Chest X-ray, PA view. Patient: 43 years old, sex M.
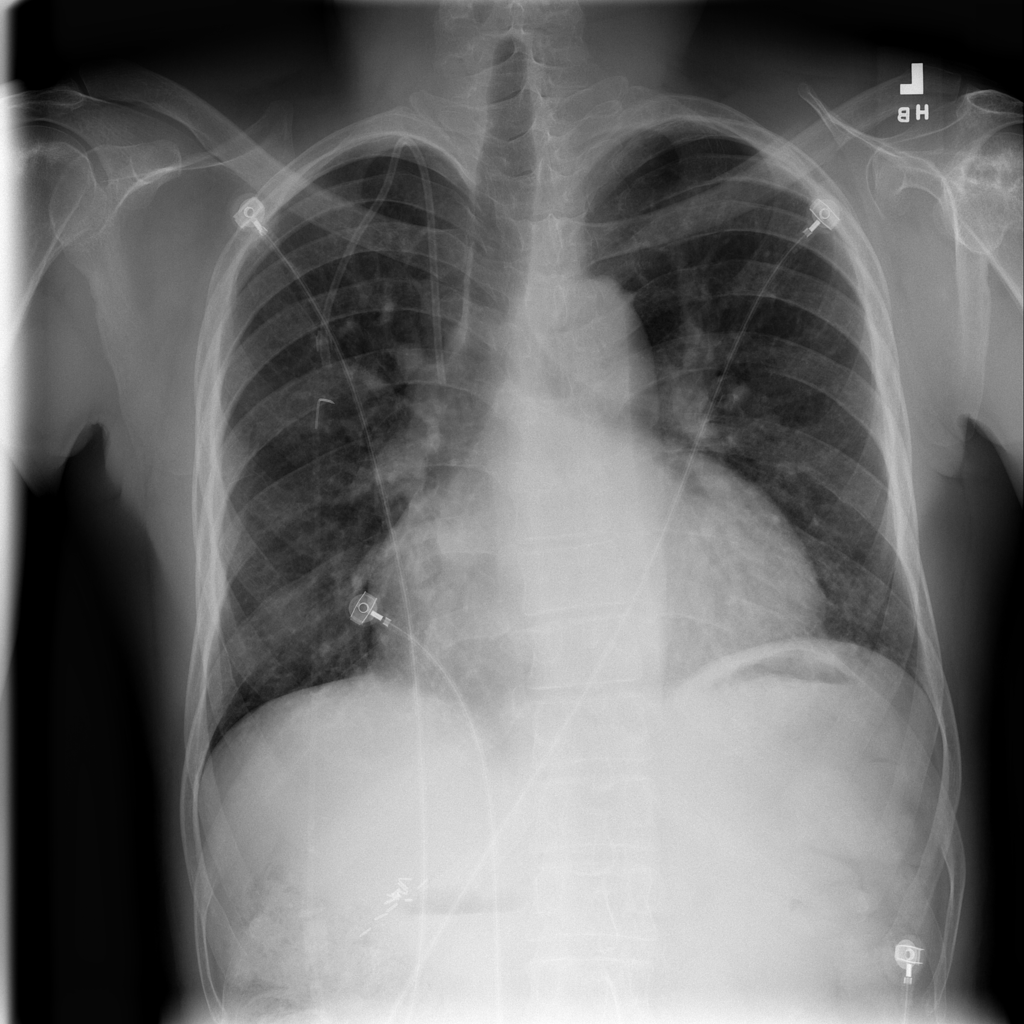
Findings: No Finding